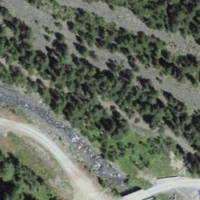
EUNIS habitat code: 43
Species observed at this site:
Sorbus aucuparia
Silene nutans
Vaccinium myrtillus
Vaccinium vitis-idaea
Vaccinium uliginosum
Picea abies
Juniperus communis
Calluna vulgaris
Luzula sylvatica
Phyteuma betonicifolium